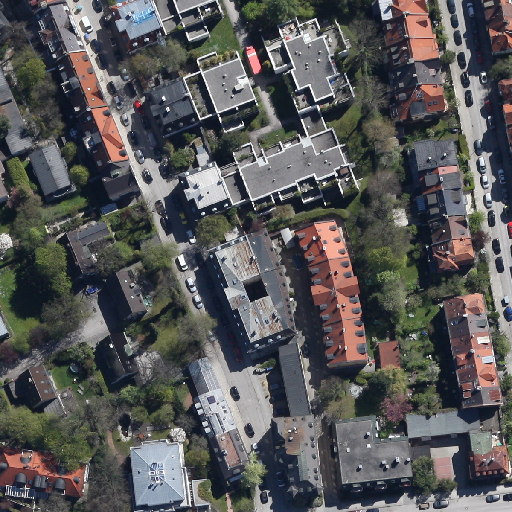
Referring expression: car